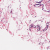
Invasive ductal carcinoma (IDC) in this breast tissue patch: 0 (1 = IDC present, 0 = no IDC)